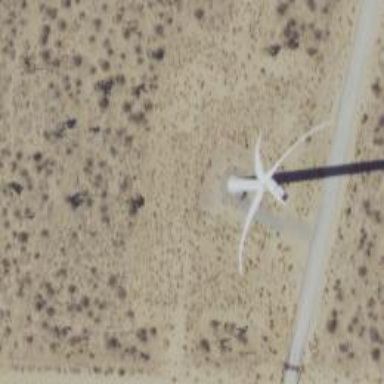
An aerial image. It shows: Wind power generator with horizontal axis wind turbine manufactured by Vestas.